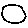
Label: circle